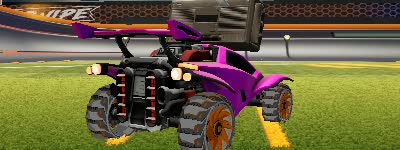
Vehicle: octane